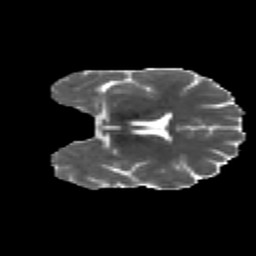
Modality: MD
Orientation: coronal
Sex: male
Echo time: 0.114 s